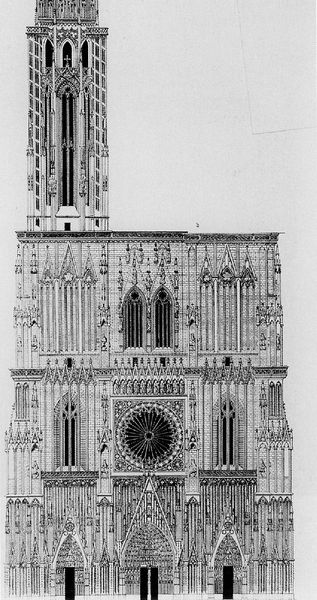
Titel: Straßburger Münster
Standort: Straßburg (EU - F)
Schlagwörter: fenster, skizze, säulen, zeichnung, architektur, kirche, gotik, turm, ansicht, detail, kreuz, dom, schwarzweiß, kathedrale, kapitell, vorderseite, sims, rosette, etagen, plan, kapitel, fesnter, bauplan, romanisch